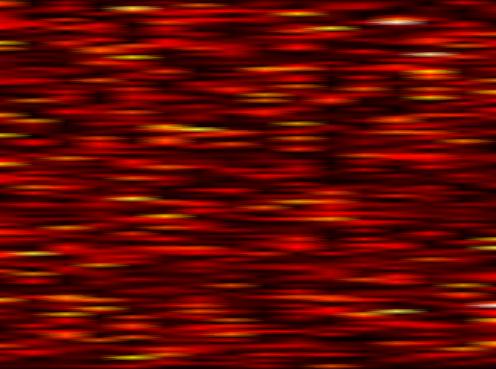
Label: UFMC